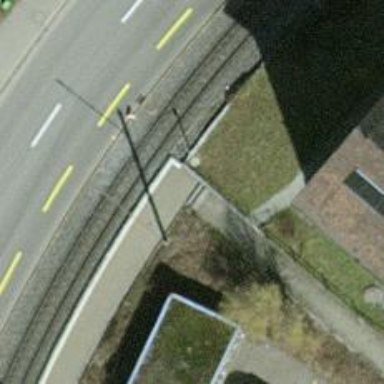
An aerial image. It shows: Paved footway.